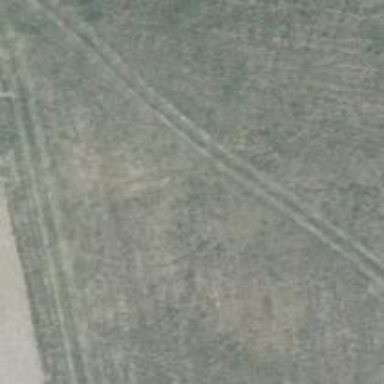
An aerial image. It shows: Grass track with grade 5 tracktype.